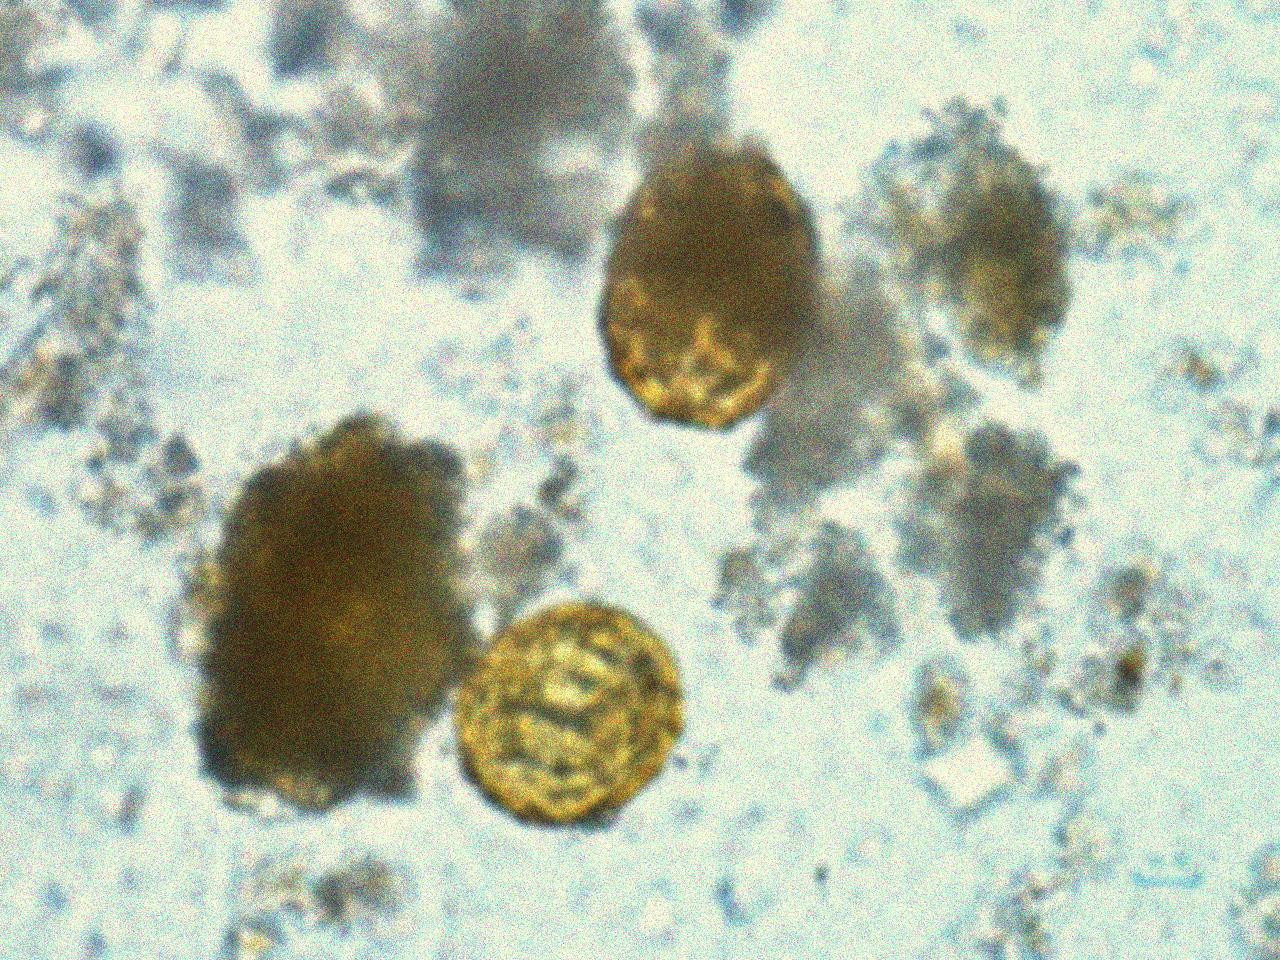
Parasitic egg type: Ascaris lumbricoides